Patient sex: M
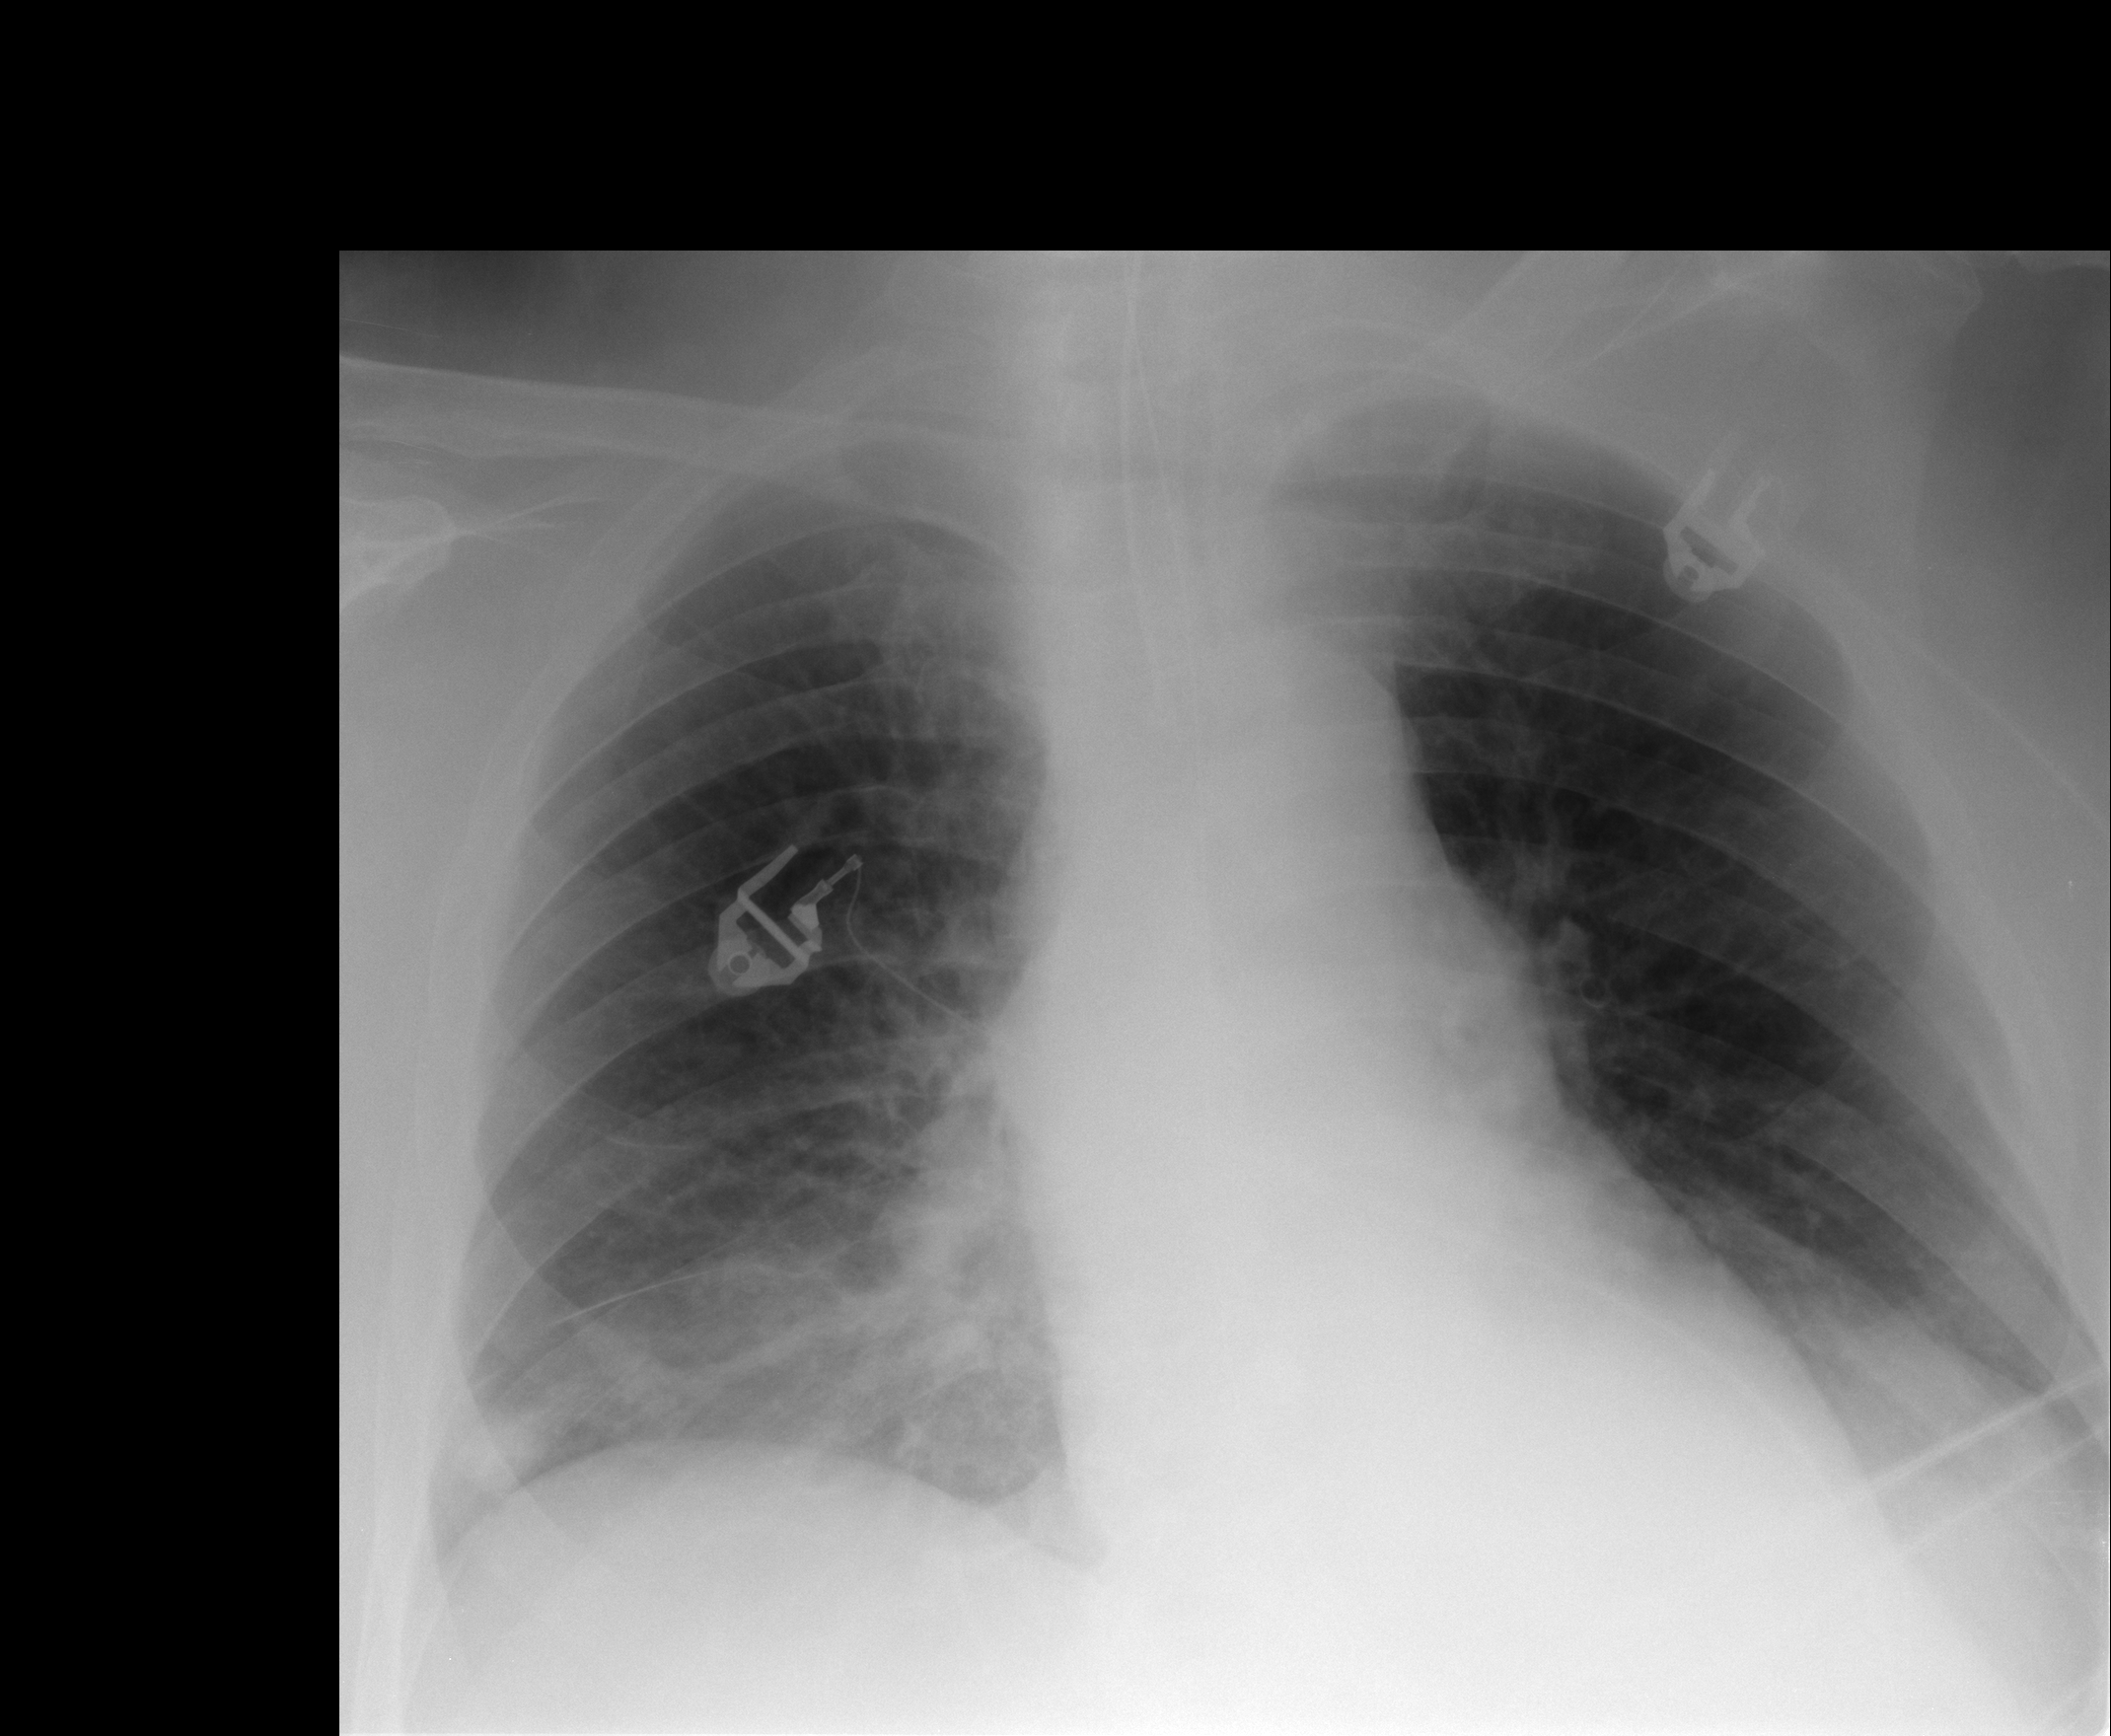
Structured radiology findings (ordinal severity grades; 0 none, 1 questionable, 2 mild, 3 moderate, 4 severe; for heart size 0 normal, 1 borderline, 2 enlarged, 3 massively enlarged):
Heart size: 0
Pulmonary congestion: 2
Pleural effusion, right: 2
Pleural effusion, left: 2
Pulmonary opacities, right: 2
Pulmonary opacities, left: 0
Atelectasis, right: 2
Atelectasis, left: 2